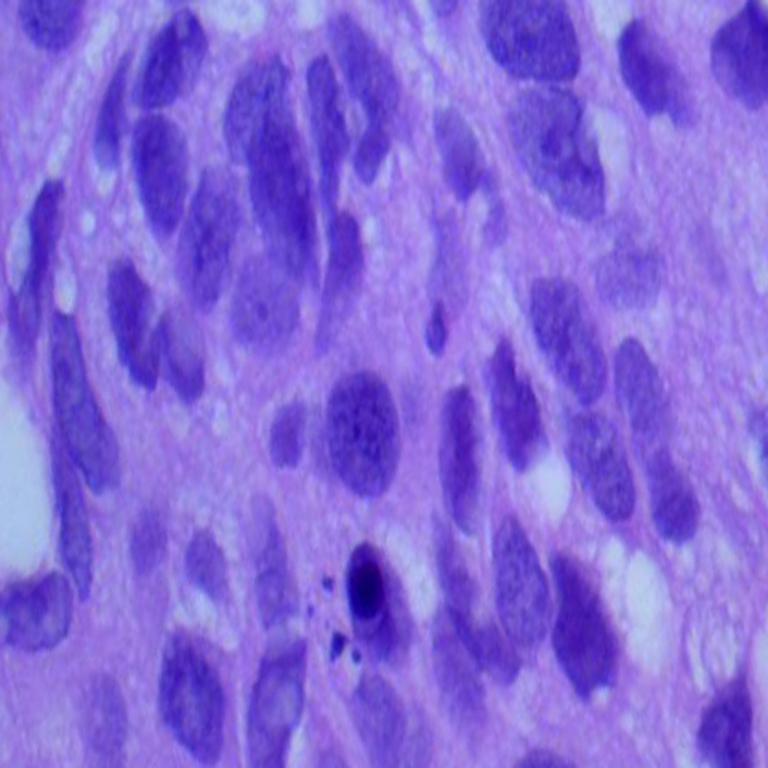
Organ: lung
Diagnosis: squamous carcinomas